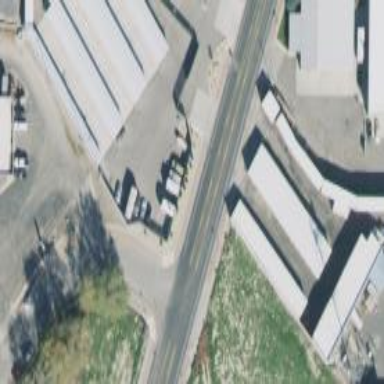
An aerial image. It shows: Storage rental shop.